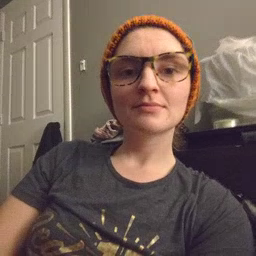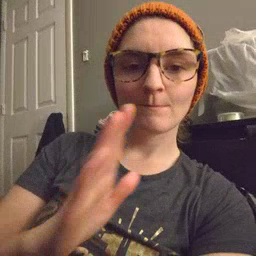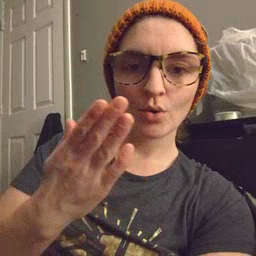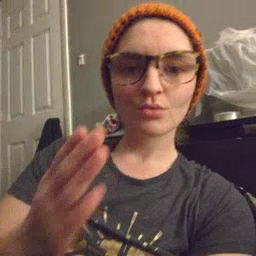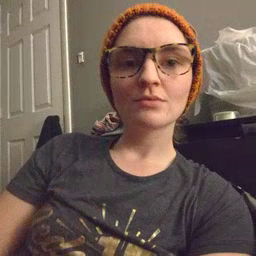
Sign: book